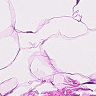
Metastatic tissue present: no